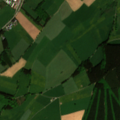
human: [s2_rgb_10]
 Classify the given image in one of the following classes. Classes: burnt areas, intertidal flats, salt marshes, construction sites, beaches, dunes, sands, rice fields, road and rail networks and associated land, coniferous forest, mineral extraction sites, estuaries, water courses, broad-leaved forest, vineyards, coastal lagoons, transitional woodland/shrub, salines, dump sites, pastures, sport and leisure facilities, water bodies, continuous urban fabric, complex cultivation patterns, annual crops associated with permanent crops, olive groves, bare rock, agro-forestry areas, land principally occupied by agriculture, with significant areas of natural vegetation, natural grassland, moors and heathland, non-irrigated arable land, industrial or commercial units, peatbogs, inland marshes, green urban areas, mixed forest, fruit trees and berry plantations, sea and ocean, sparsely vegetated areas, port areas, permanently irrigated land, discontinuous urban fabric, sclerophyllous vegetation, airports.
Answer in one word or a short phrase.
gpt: pastures, complex cultivation patterns, land principally occupied by agriculture, with significant areas of natural vegetation, coniferous forest